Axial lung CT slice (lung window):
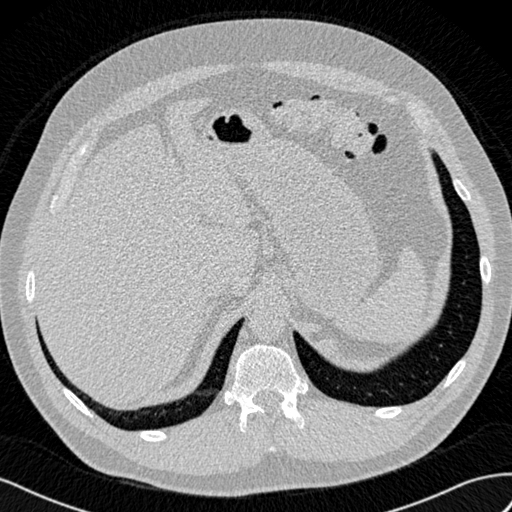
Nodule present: no